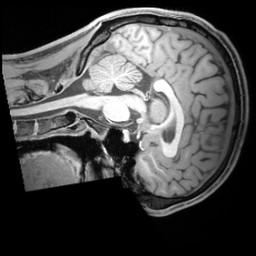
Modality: T1w
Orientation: sagittal
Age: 24
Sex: male
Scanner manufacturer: siemens
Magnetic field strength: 3 T
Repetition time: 1.97 s
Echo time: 0.00206 s